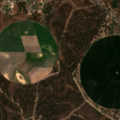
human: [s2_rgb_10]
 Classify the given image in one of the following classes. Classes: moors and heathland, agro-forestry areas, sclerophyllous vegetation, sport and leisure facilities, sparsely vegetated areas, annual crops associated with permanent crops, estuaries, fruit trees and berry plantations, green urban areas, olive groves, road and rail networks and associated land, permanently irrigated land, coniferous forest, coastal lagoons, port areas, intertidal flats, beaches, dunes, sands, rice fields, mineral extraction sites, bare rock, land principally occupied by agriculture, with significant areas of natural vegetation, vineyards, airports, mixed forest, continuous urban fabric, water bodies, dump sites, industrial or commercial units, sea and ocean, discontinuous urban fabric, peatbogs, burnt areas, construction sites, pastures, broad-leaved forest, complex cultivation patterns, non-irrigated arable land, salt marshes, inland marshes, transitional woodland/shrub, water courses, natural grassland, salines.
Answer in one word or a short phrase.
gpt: permanently irrigated land, complex cultivation patterns, agro-forestry areas, broad-leaved forest, mixed forest, transitional woodland/shrub